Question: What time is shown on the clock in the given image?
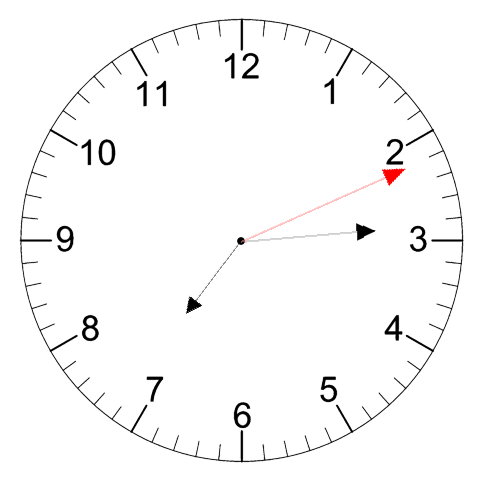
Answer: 07:14:11